Interaction volume radius: 5 \u00c5
Interaction volume height: 20 \u00c5
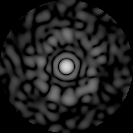
Disorder parameter: 0.8446